Question: I am trying to add Div and Div which comes at bottom has extra margin on 4th span.
4th Span comes at bottom but is not properly aligned. It has more left-padding than above one.

here are my code :-
'''
<div class="row-fluid">
<div class=span12>
<div class=span4>
<div style="background: url(img/background.jpg) center no-repeat">
<h2>&nbsp;</h2>
<h2>&nbsp;</h2>
<h2>&nbsp;</h2>
<h2>&nbsp;</h2>
</div>
</div>
<div class="span4">
<div style="background: url(img/background.jpg) center no-repeat">
<h2>&nbsp;</h2>
<h2>&nbsp;</h2>
<h2>&nbsp;</h2>
<h2>&nbsp;</h2>
</div>
</div>
<div class="span4">
<div style="background: url(img/background.jpg) center no-repeat">
<h2>&nbsp;</h2>
<h2>&nbsp;</h2>
<h2>&nbsp;</h2>
<h2>&nbsp;</h2>
</div>
</div>
<div class="span4">
<div style="background: url(img/background.jpg) center no-repeat">
<h2>&nbsp;</h2>
<h2>&nbsp;</h2>
<h2>&nbsp;</h2>
<h2>&nbsp;</h2>
</div>
</div>
</div>
</div>
'''
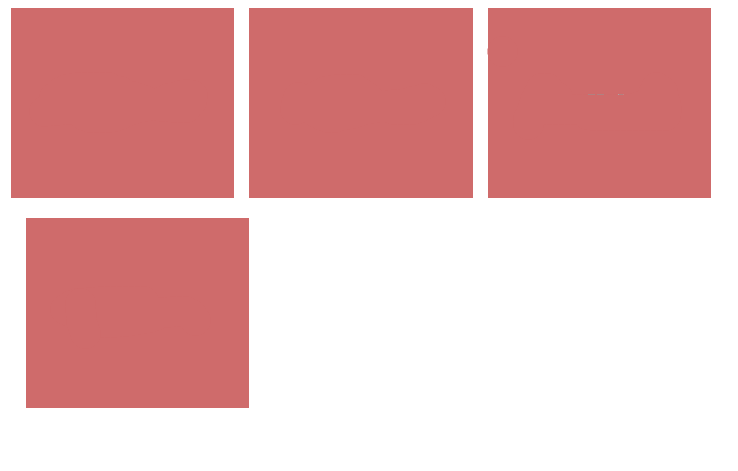
Answer: You need another '<div class="row"></div' in there, like below:
'''
<div class="row-fluid">
<div class=span12>
<div class="row"> <!-- Additional row HERE -->
<div class=span4>
<div style="background: url(img/background.jpg) center no-repeat">
<h2>&nbsp;</h2>
<h2>&nbsp;</h2>
<h2>&nbsp;</h2>
<h2>&nbsp;</h2>
</div>
</div>
<div class="span4">
<div style="background: url(img/background.jpg) center no-repeat">
<h2>&nbsp;</h2>
<h2>&nbsp;</h2>
<h2>&nbsp;</h2>
<h2>&nbsp;</h2>
</div>
</div>
<div class="span4">
<div style="background: url(img/background.jpg) center no-repeat">
<h2>&nbsp;</h2>
<h2>&nbsp;</h2>
<h2>&nbsp;</h2>
<h2>&nbsp;</h2>
</div>
</div>
</div>
</div>
<div class=span12>
<div class="row"> <!-- Additional row HERE -->
<div class="span4">
<div style="background: url(img/background.jpg) center no-repeat">
<h2>&nbsp;</h2>
<h2>&nbsp;</h2>
<h2>&nbsp;</h2>
<h2>&nbsp;</h2>
</div>
</div>
</div>
</div>
</div>
'''